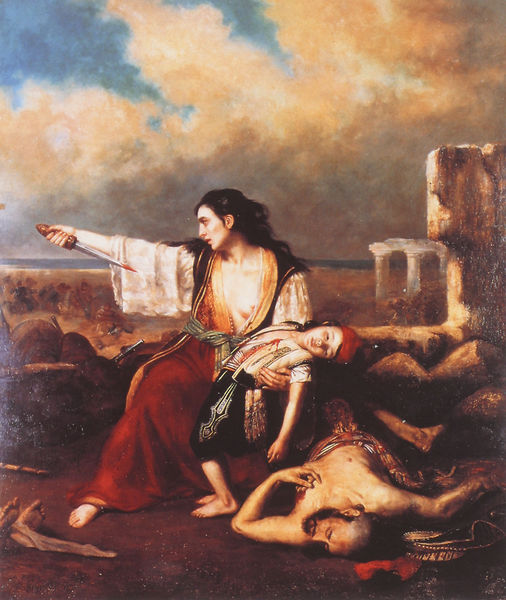
Titel: Szene der Flucht aus Missolonghi
Künstler: Francois-Emile de Lansac
Institution: Missolonghi, Pinakothek
Schlagwörter: blau, gemälde, himmel, mann, wasser, weiß, wolken, braun, brust, frau, schwarz, säulen, rot, messer, mord, tod, tot, toter, boden, kind, mutter, weis, selbstmord, stich, tote, türkisch, dolch, griechenland, liegt, stechen, delacroix, erstochen, oriental, sticht, ersticht, tötet, medea, zeigt, ermordet, erdolcht, leigt, am boden liegend, himmel tempel